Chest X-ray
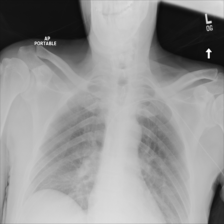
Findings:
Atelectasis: negative
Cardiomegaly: negative
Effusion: negative
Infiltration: negative
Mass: negative
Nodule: negative
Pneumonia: negative
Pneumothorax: negative
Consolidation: negative
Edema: negative
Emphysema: negative
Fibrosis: negative
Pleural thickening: negative
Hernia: negative